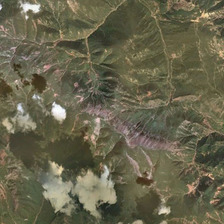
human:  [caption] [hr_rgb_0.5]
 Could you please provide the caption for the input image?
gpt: some clouds are on top of green mountains .

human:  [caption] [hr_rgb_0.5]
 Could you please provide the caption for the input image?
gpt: some clouds are on top of green mountains .

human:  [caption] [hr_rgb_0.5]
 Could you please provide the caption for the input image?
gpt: some clouds are on top of green mountains .

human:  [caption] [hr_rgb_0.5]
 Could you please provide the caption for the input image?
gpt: some clouds are on top of green mountains .

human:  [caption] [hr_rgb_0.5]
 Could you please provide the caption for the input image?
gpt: some clouds are on top of green mountains .